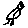
Label: bird